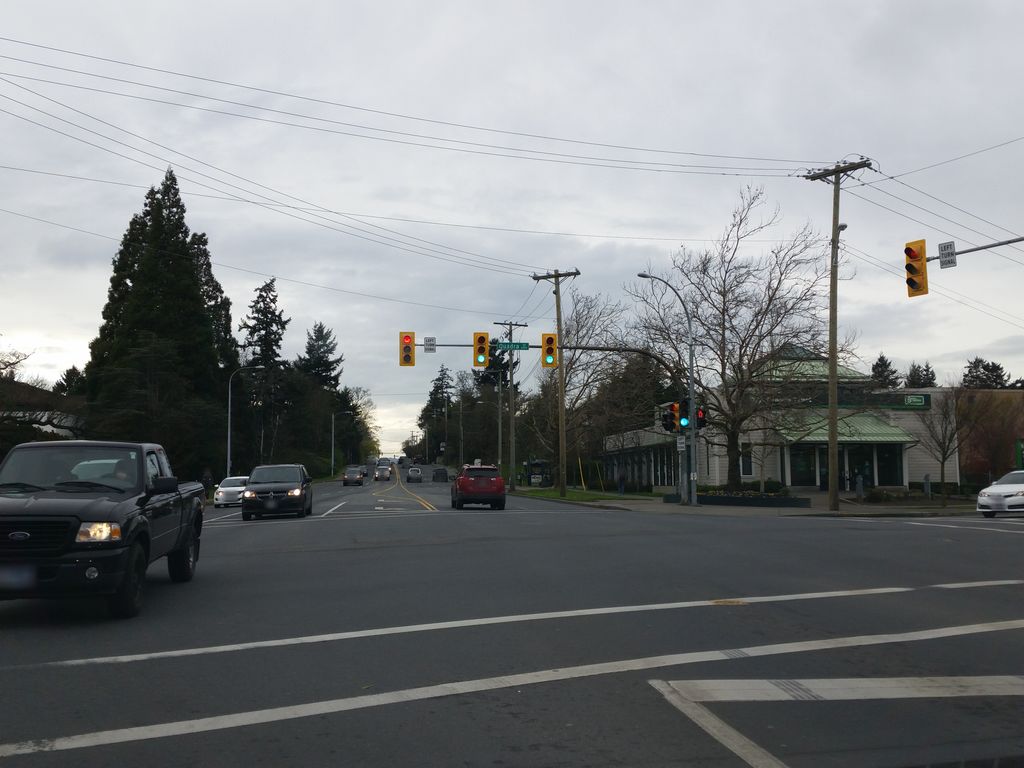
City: victoria